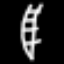
Label: square